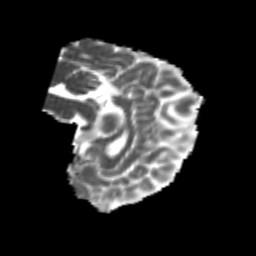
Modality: MD
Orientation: sagittal
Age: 24
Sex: female
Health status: healthy
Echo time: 0.074 s